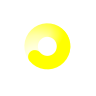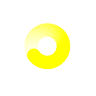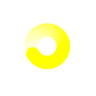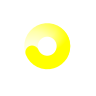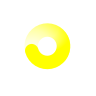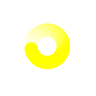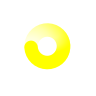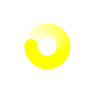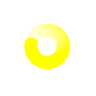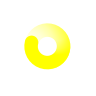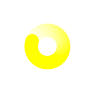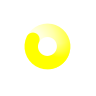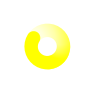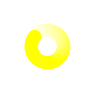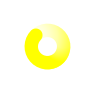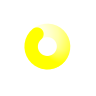
Cursor type: wait
OS/theme: linux-notwaita
Variant: black